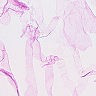
Metastatic tissue present: no